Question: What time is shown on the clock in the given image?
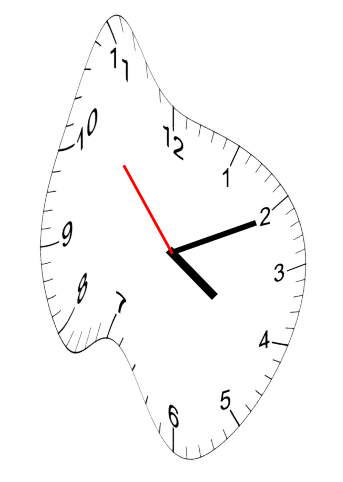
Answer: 04:10:53